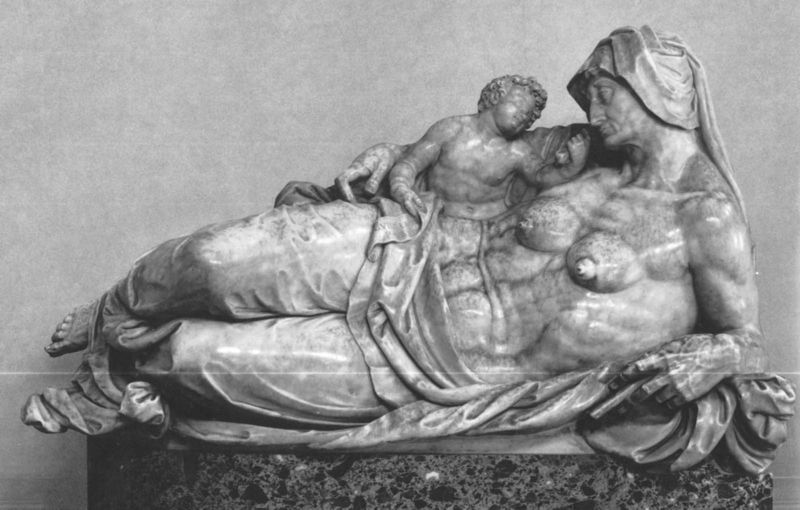
Titel: Pax vom Grabmal Papst Paul III.
Künstler: Guglielmo della Porta
Institution: Rom, Palazzo Farnese
Schlagwörter: akt, hand, nackt, brust, busen, frau, grau, marmor, blick, tuch, alte, arm, falten, halten, sockel, stein, kind, mutter, skulptur, statue, beine, brüste, liegen, baby, füsse, kopftuch, bauch, bildhauerei, halbnackt, laken, junge, brustwarzen, liegend, foto, knabe, jüngling, christus, jesus, maria, liegt, sohn, jesuskind, nippel